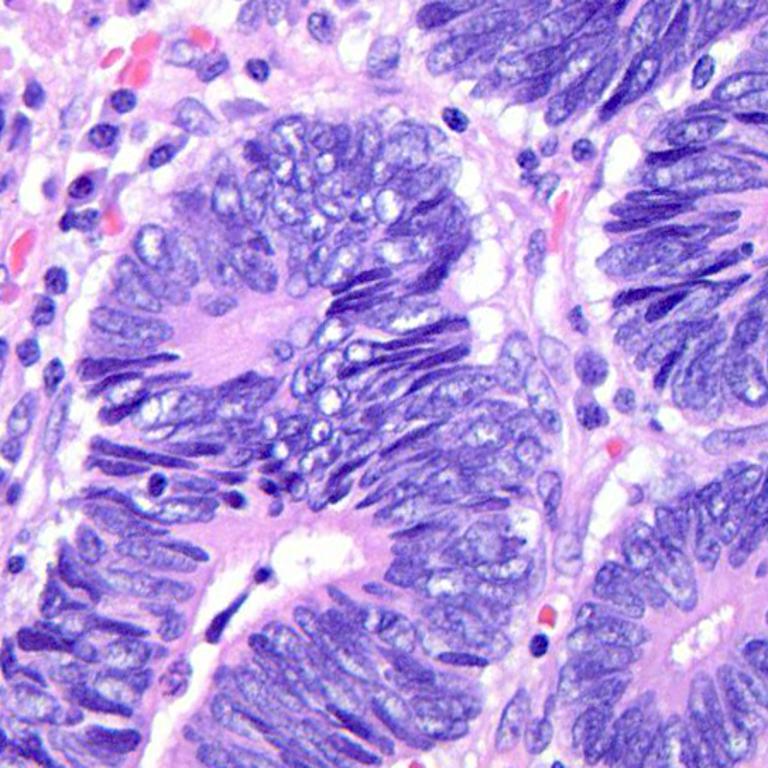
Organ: colon
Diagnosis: adenocarcinomas